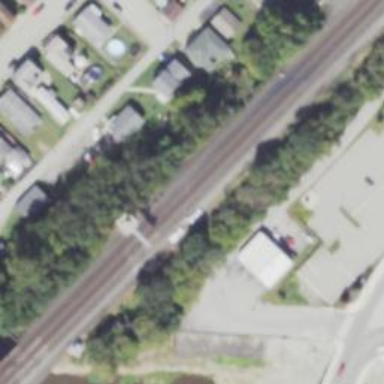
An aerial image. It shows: Railway signal.